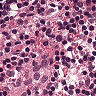
Metastatic tissue present: no